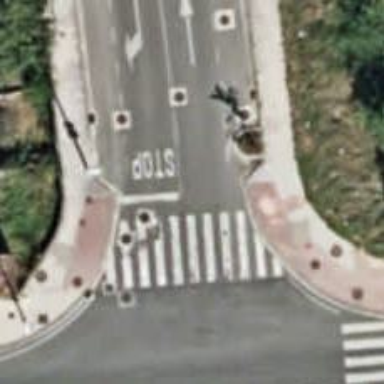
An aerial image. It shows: Stop road.